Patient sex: M
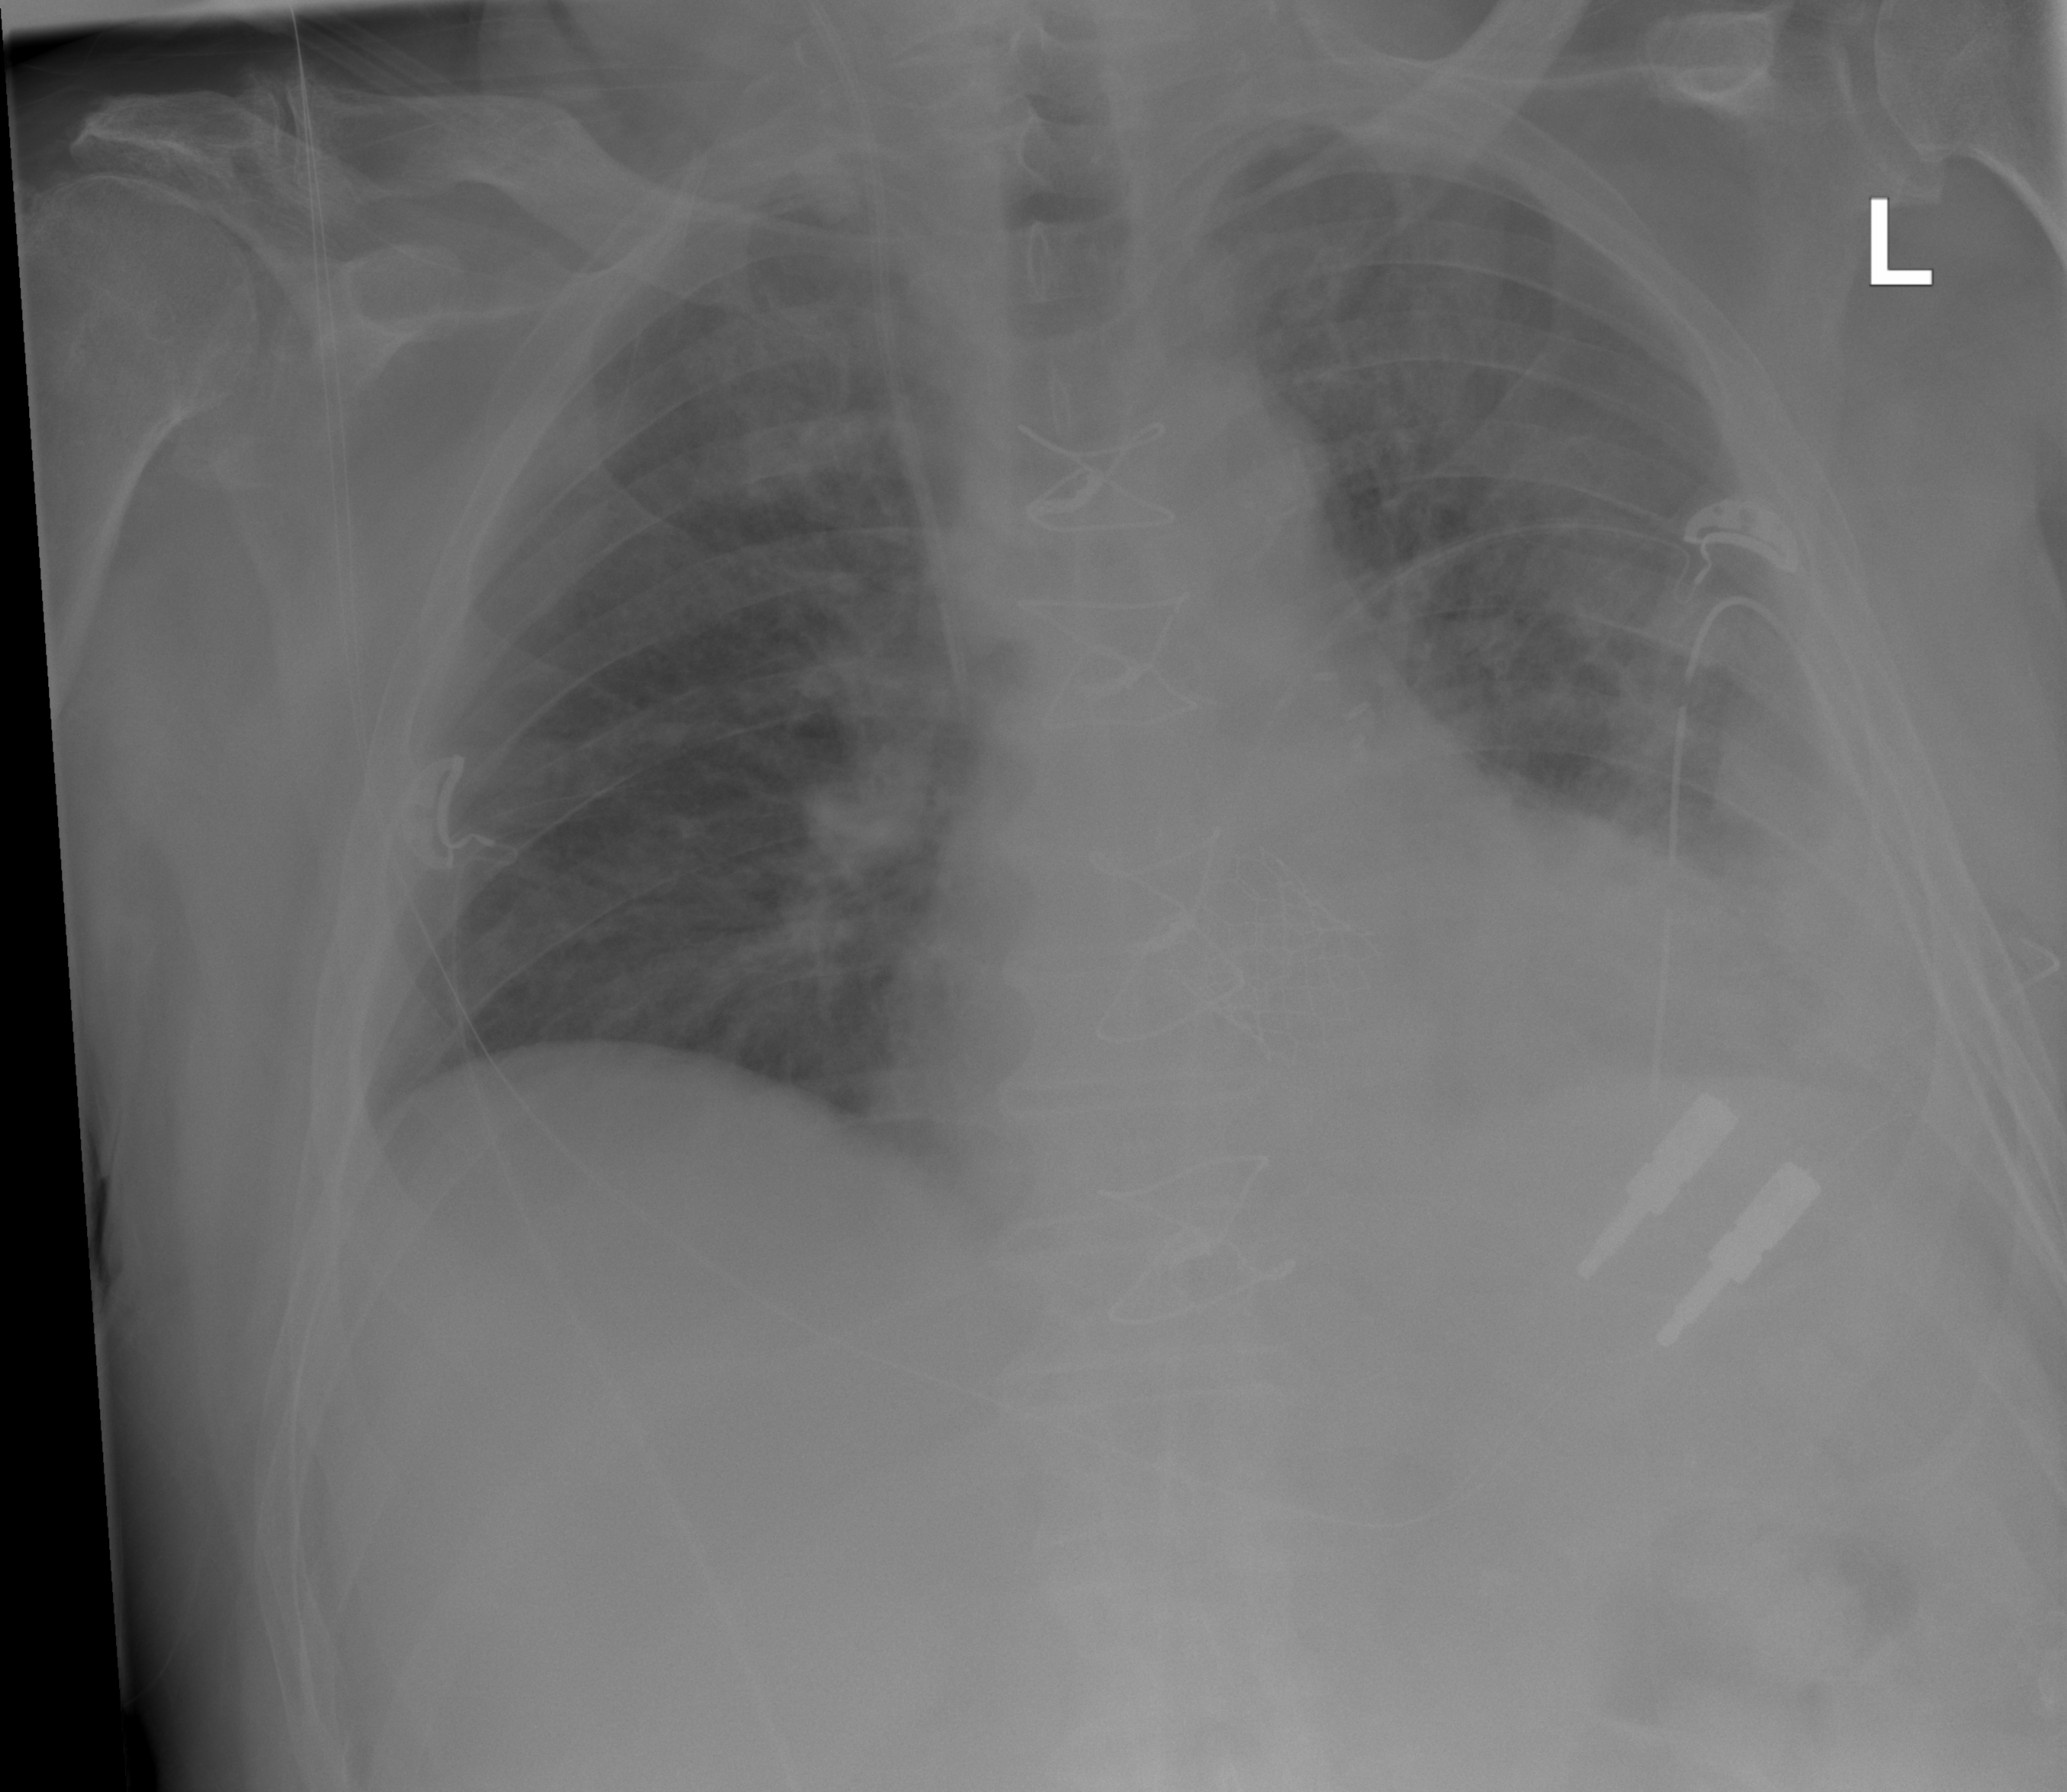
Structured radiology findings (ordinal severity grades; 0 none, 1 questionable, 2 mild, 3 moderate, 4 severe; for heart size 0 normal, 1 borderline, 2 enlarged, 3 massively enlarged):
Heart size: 1
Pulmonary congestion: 2
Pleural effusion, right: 0
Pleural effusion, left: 2
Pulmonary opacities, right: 0
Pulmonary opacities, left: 0
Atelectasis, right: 2
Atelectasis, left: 2